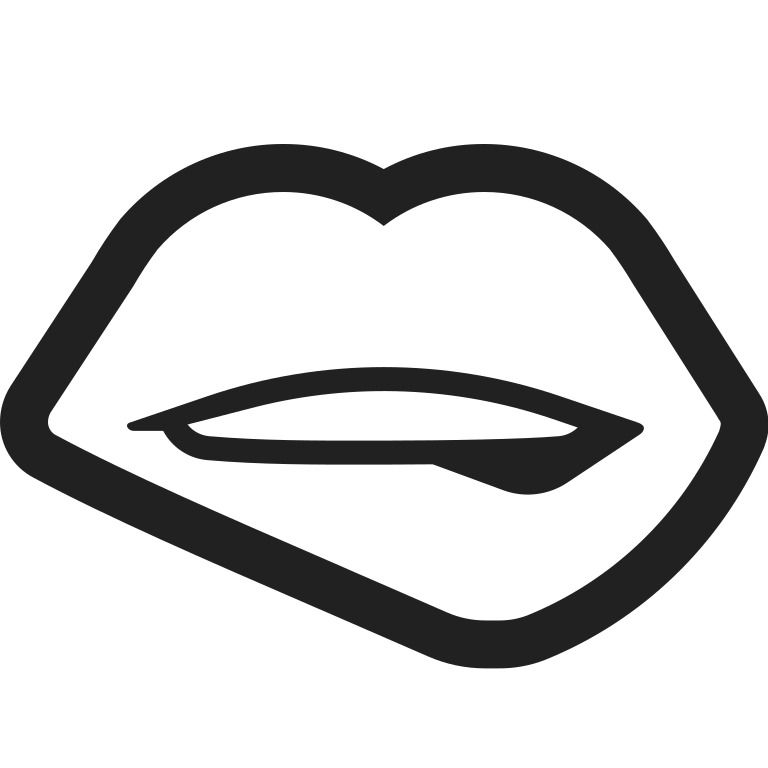
biting lip high contrast